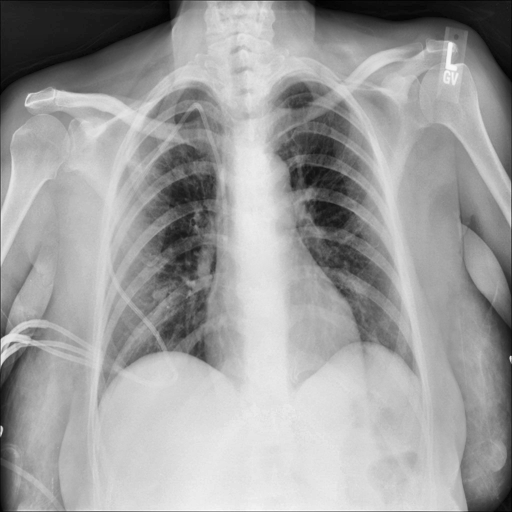
Finding: NORMAL